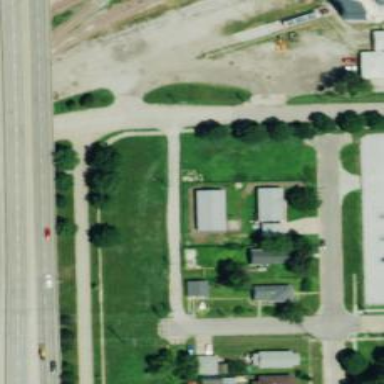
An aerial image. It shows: Alleyway designated as service road.